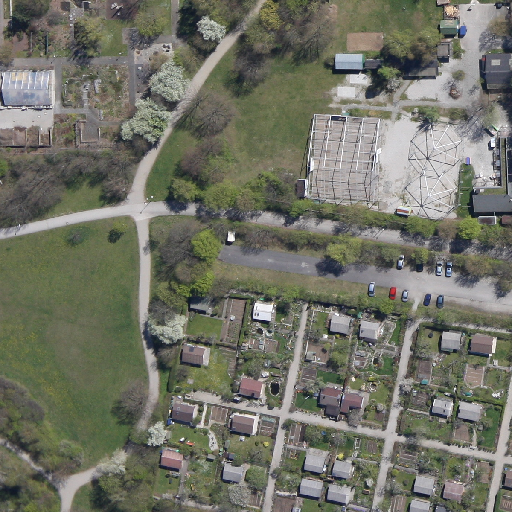
Referring expression: building along the road